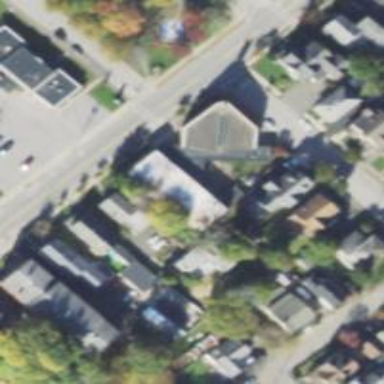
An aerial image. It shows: Building that serves as place of worship.